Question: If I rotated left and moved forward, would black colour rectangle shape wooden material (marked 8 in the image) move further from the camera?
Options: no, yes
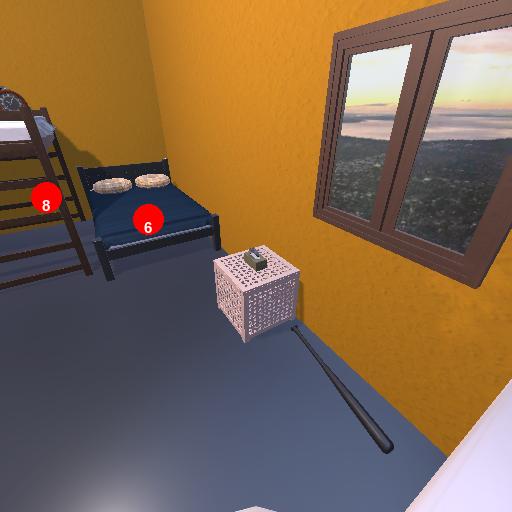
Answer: no